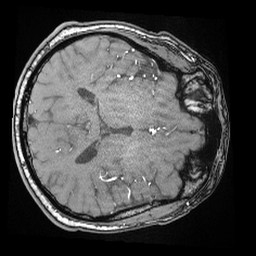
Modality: angio
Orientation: axial
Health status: ill
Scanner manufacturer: siemens
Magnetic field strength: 3 T
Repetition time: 0.022 s
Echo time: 0.0036 s